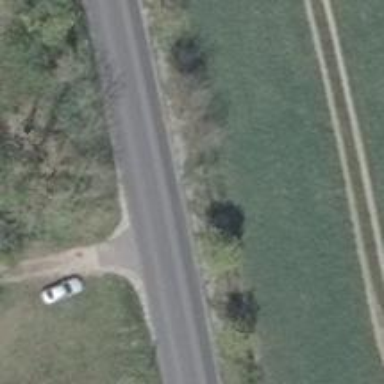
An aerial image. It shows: Tertiary road with asphalt surface.